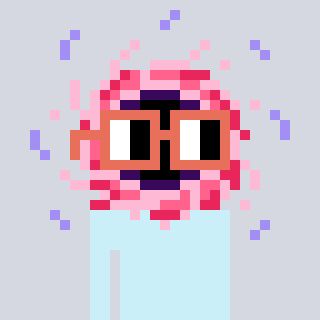
a pixel art character with square orange glasses, a blackhole-shaped head and a grayscale-colored body on a cool background